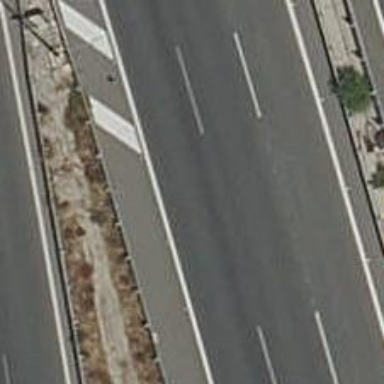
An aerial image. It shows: View of motorway.